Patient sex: M
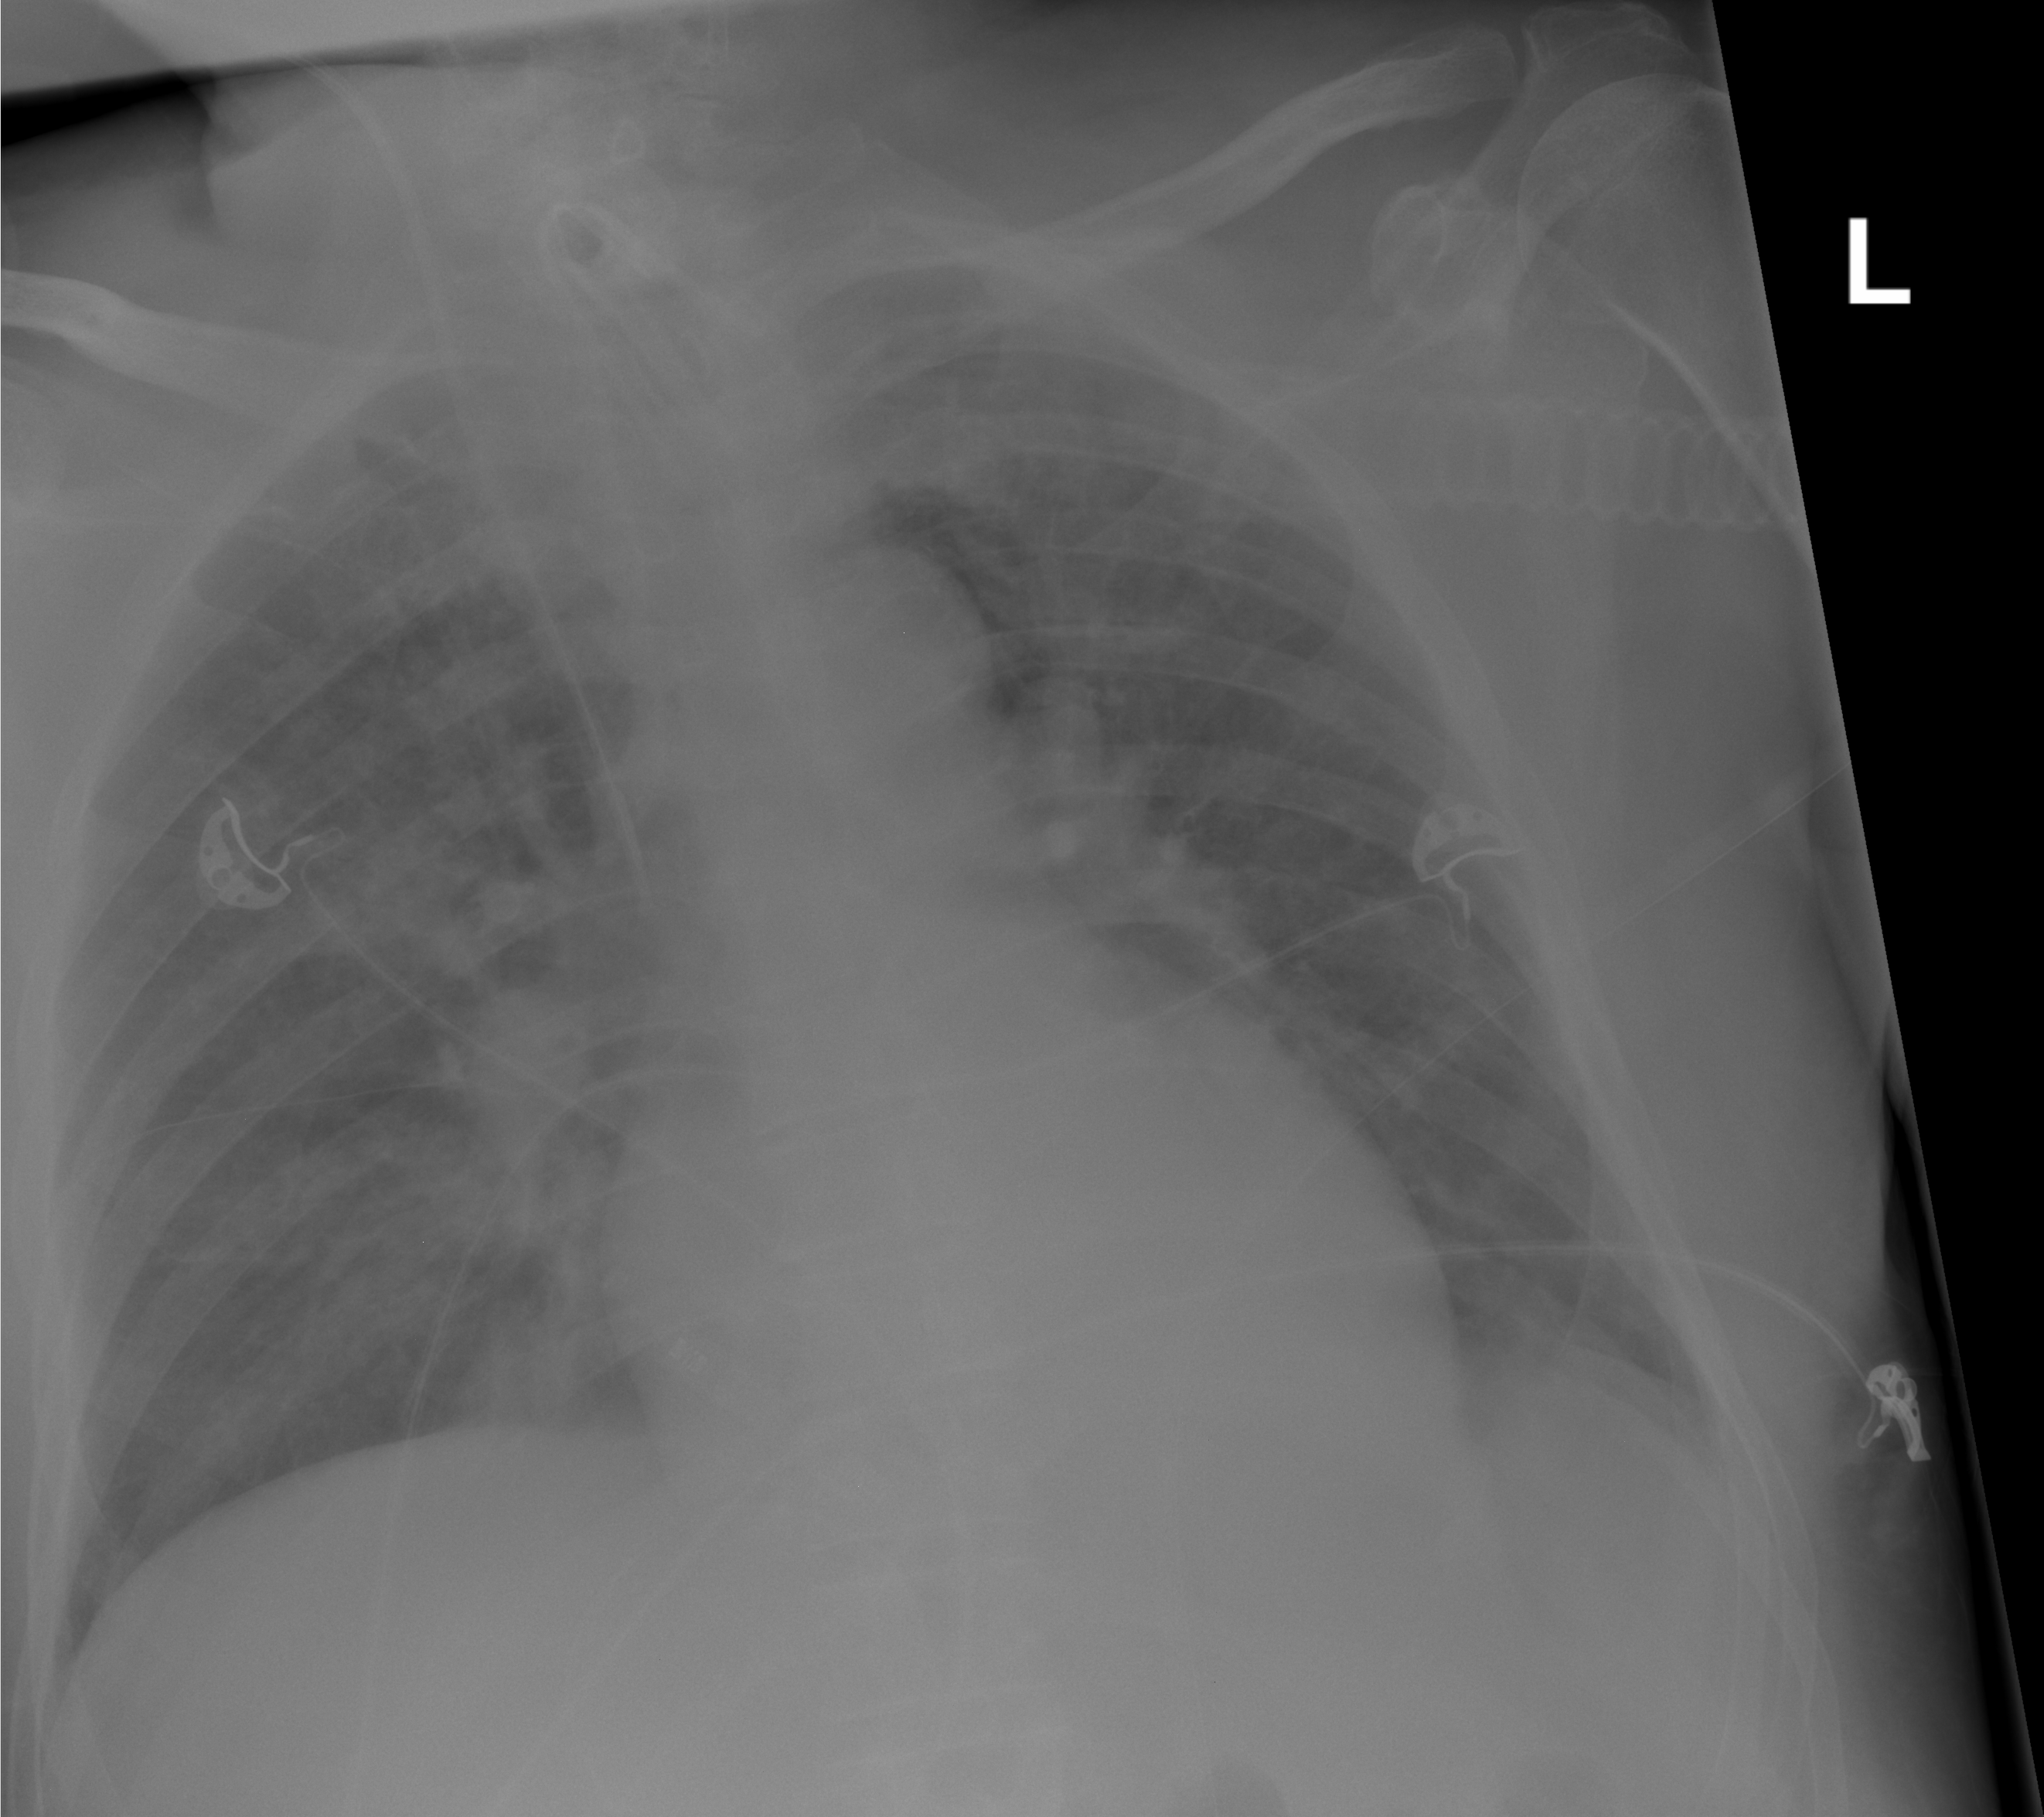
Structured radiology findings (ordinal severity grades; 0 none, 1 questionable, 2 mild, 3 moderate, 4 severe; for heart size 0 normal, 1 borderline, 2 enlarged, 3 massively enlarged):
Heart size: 0
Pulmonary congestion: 2
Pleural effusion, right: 0
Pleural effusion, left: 0
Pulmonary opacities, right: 3
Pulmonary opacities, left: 3
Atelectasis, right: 0
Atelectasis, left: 2